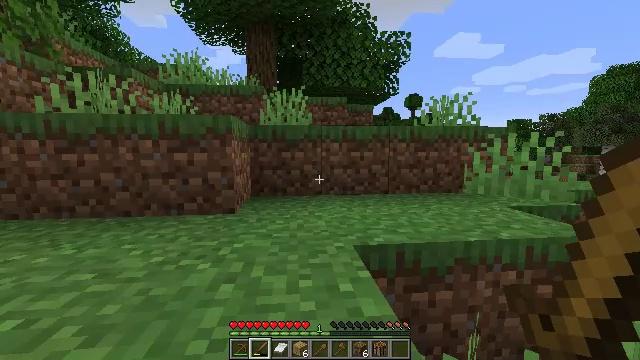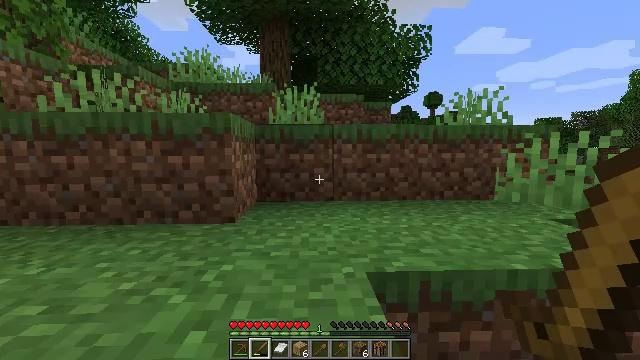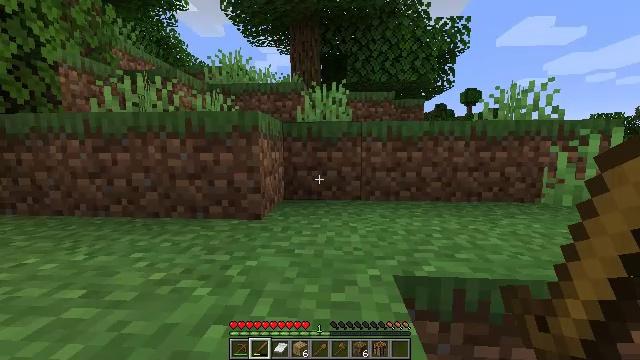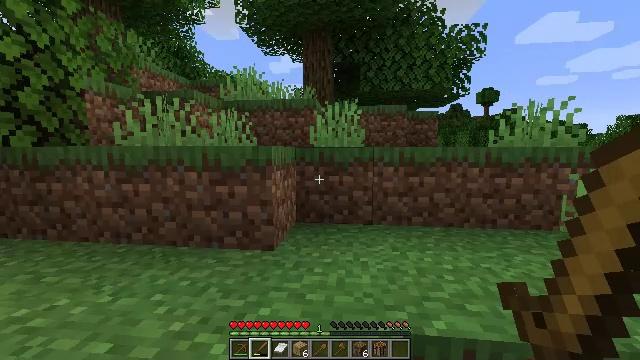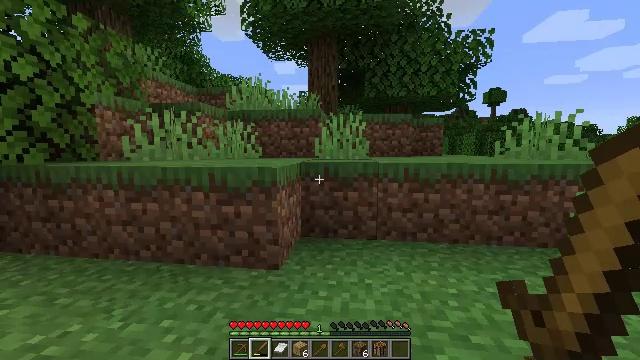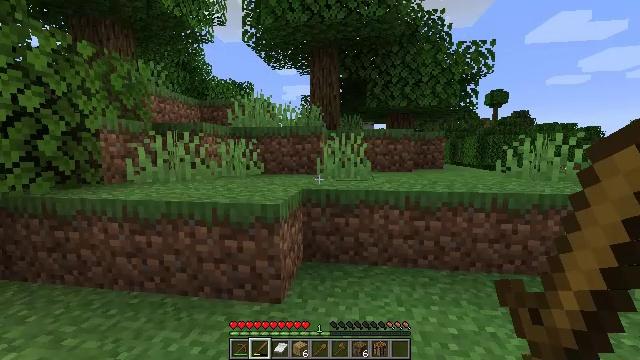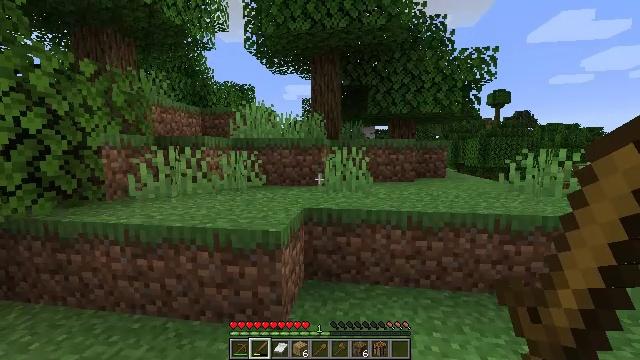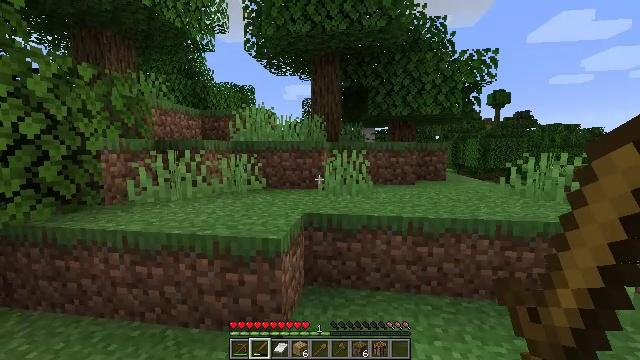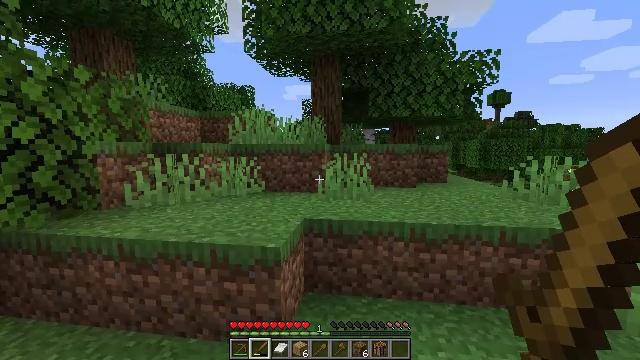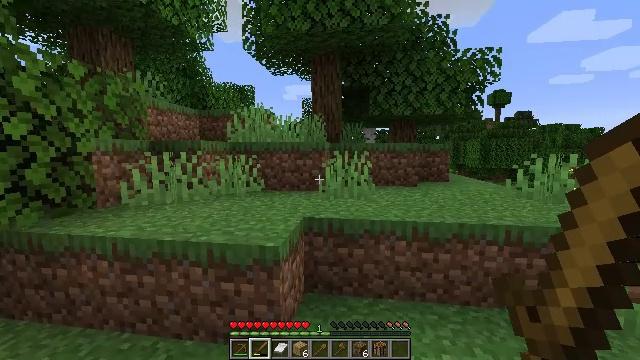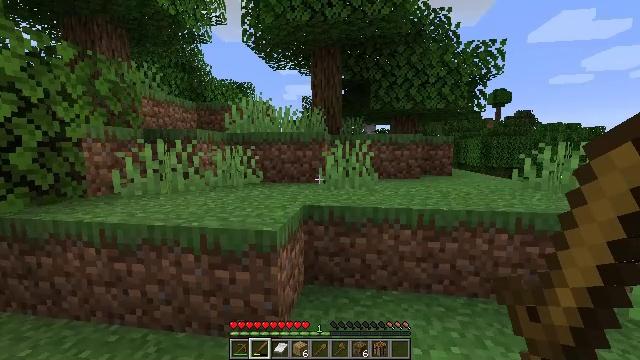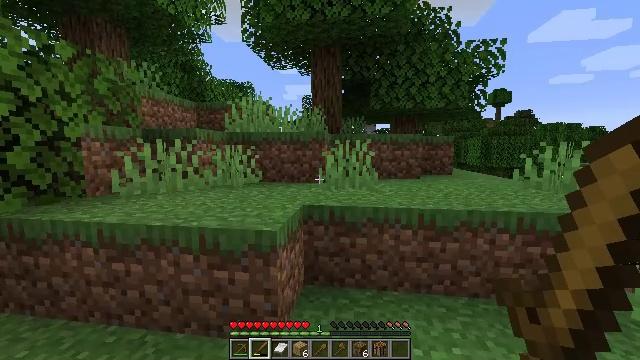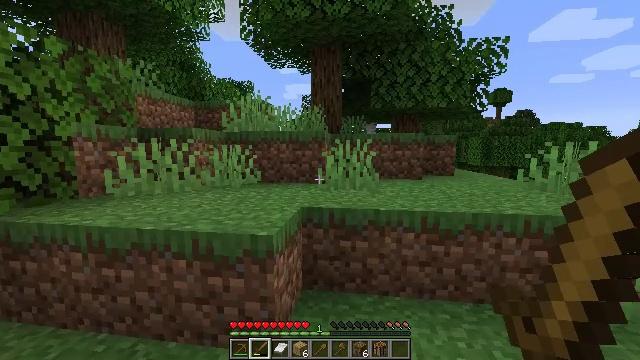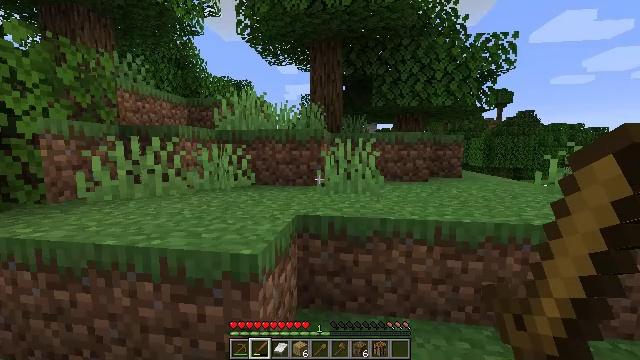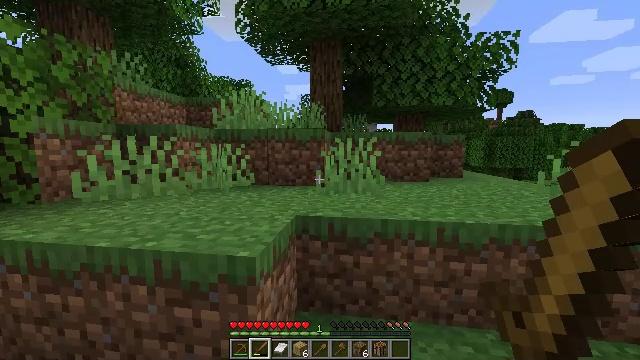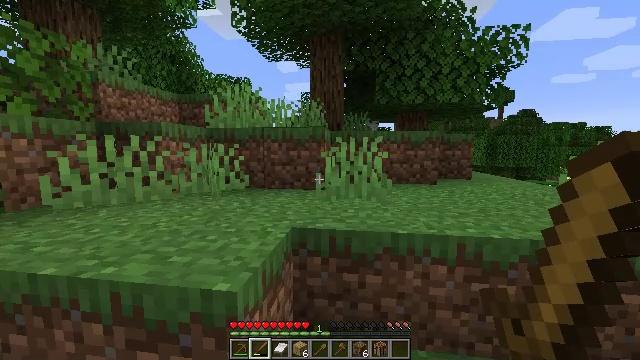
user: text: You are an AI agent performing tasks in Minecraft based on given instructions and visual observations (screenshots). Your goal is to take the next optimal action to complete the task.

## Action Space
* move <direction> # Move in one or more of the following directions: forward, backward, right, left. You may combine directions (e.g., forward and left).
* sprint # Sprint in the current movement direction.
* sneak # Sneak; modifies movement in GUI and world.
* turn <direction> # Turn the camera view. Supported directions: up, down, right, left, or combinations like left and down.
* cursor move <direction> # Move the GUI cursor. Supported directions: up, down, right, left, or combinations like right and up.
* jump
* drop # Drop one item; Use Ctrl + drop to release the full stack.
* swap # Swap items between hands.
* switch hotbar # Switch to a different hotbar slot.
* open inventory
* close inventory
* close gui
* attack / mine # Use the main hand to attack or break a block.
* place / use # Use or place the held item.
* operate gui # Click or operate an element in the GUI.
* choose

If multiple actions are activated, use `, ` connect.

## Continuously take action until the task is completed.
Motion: motion action
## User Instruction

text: Gather oak leaves by attacking.
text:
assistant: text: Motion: move forward, sprint, turn left
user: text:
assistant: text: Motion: move forward, sprint, turn left
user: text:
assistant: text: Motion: move forward, sprint, turn left, jump
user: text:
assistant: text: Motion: move forward, sprint, turn left, jump
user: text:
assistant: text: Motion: move forward, sprint, jump
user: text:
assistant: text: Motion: move forward, sprint, jump
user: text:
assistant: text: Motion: move forward, sprint
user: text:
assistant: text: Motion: move forward, sprint
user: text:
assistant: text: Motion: move forward, sprint
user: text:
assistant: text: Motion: move forward, sprint
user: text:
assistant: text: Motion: move forward, sprint
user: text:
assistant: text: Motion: move forward, sprint
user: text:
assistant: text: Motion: move forward, sprint
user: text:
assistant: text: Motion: move forward, sprint
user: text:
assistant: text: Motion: move forward, sprint
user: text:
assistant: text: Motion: move forward, sprint, jump
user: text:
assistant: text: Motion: move forward, sprint, jump
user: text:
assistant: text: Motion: move forward, sprint, jump
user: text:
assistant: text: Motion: move forward, sprint, jump
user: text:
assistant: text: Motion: move forward, sprint
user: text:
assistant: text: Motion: move forward, sprint
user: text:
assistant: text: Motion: move forward, sprint
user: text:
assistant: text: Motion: move forward, sprint
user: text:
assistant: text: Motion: move forward, sprint
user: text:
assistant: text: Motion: move forward, sprint
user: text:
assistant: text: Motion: move forward, sprint
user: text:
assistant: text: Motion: move forward, sprint
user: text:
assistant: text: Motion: move forward, sprint
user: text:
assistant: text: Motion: move forward, sprint
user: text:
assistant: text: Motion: move forward, sprint